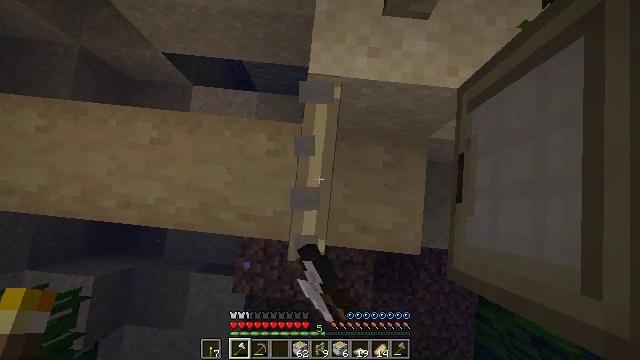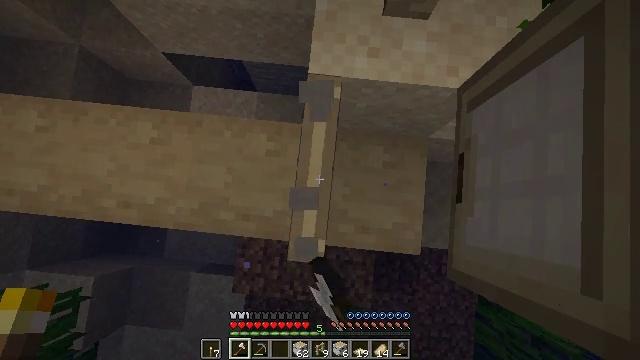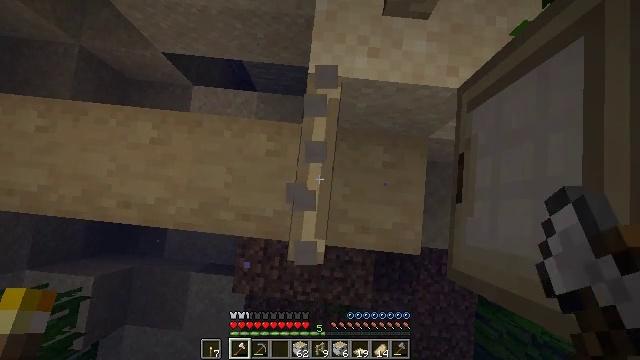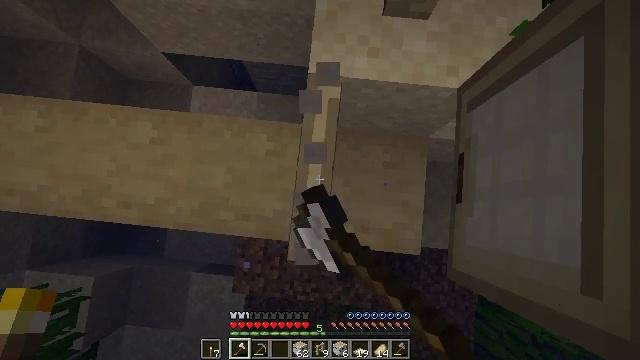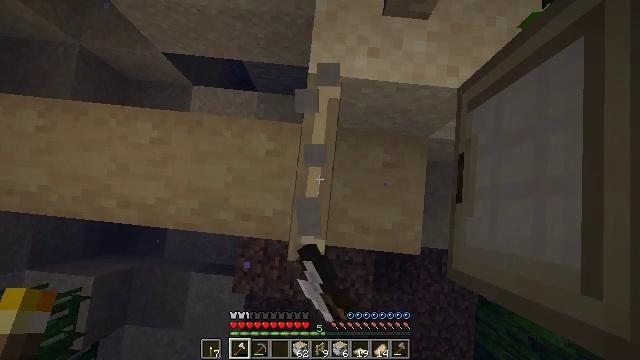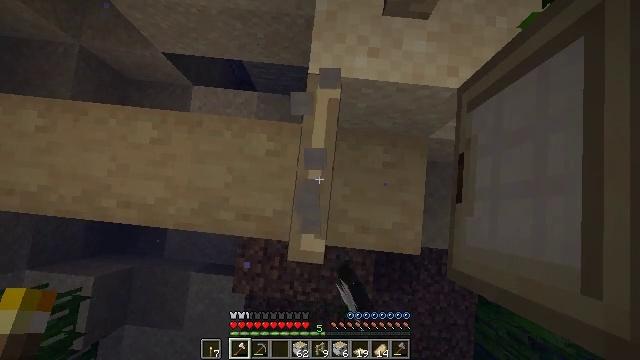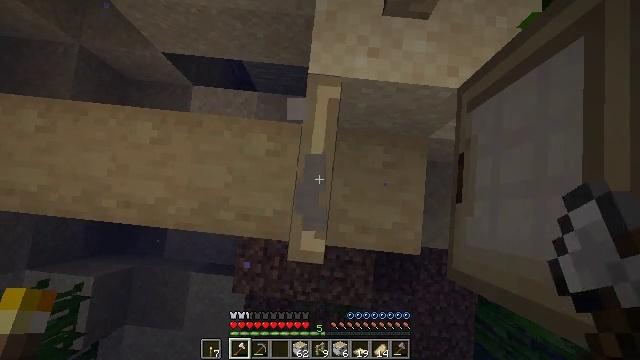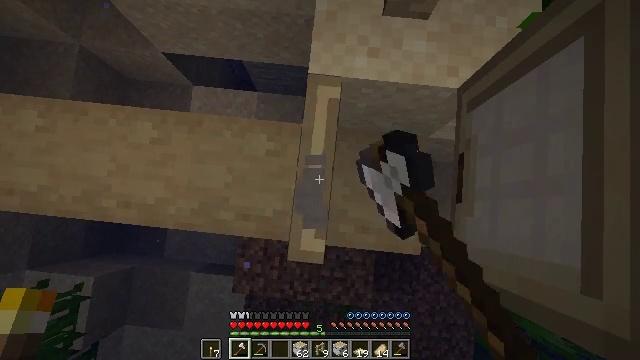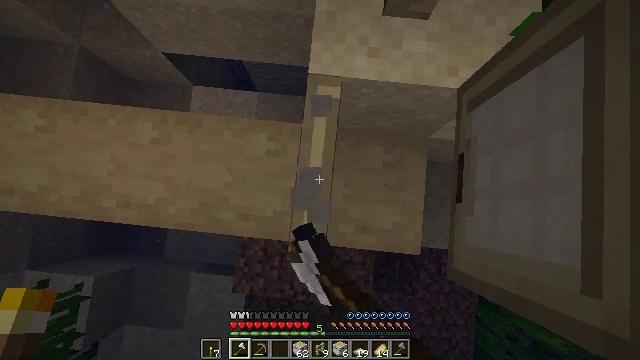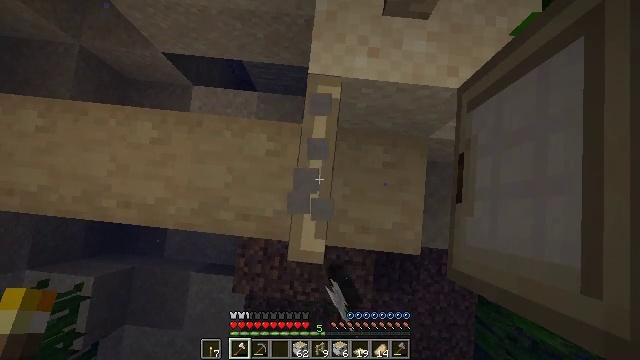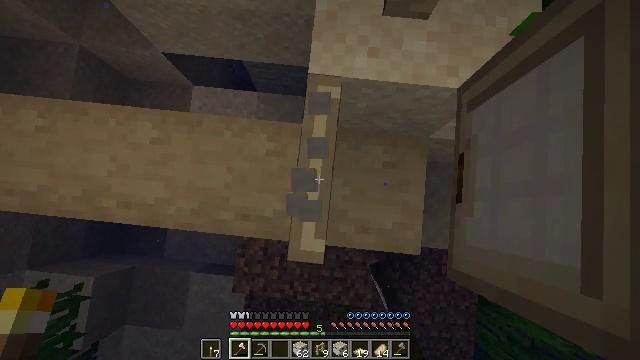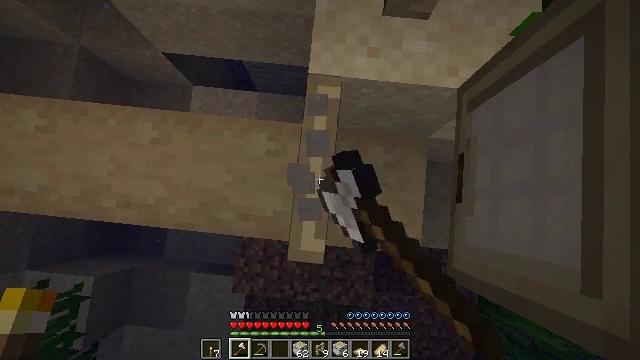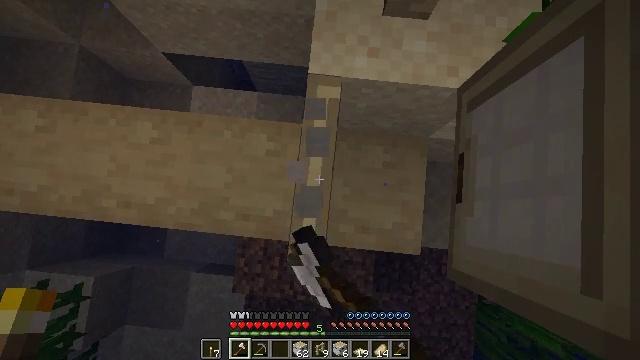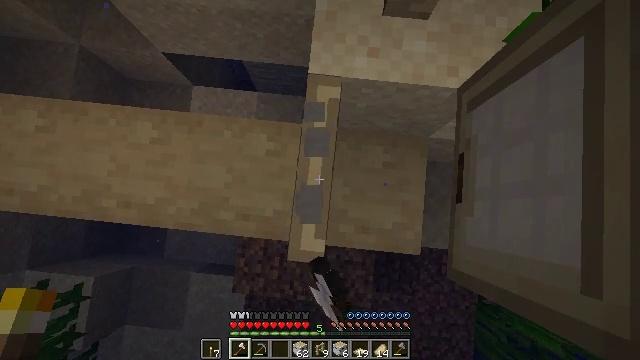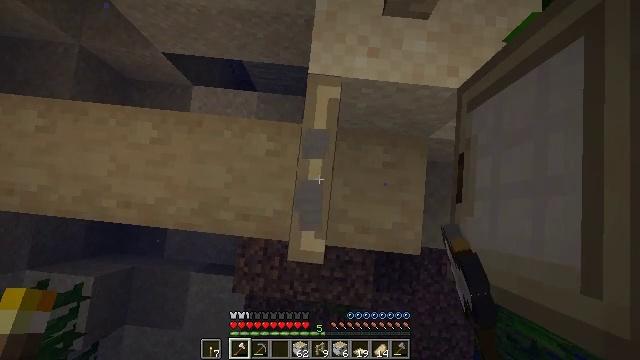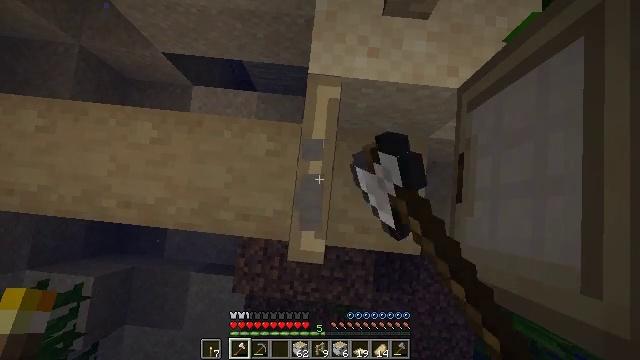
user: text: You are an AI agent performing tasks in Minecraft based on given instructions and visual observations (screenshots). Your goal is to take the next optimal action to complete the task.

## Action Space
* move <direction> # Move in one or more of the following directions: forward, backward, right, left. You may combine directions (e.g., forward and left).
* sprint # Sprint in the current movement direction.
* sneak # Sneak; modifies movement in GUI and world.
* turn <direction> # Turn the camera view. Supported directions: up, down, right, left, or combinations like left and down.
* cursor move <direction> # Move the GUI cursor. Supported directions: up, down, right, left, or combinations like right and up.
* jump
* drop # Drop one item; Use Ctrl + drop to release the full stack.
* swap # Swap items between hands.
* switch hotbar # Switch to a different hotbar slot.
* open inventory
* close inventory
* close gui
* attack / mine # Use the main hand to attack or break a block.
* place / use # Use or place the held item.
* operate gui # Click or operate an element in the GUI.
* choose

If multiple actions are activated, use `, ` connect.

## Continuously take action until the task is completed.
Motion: motion action
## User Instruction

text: Attack the birch trapdoor to gather it.
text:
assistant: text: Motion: attack / mine
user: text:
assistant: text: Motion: attack / mine
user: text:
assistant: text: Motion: attack / mine
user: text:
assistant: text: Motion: attack / mine
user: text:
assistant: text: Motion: attack / mine
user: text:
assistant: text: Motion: attack / mine
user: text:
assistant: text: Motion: attack / mine
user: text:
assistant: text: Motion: attack / mine
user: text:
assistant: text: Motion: attack / mine
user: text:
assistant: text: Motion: attack / mine
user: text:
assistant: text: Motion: attack / mine
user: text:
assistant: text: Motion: attack / mine
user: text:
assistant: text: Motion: attack / mine
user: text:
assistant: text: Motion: attack / mine
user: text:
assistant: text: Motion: attack / mine
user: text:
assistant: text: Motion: attack / mine
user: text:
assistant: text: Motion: attack / mine
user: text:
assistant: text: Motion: attack / mine
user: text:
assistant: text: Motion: attack / mine
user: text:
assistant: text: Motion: attack / mine
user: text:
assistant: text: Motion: attack / mine
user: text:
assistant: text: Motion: attack / mine
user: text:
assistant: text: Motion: attack / mine
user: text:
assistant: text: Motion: attack / mine
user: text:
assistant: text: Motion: attack / mine
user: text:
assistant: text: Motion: attack / mine
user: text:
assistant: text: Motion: attack / mine
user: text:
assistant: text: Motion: attack / mine
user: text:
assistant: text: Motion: attack / mine
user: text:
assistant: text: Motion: attack / mine